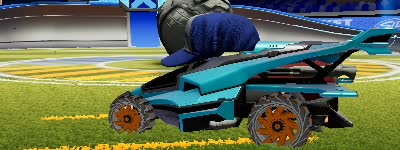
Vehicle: aftershock